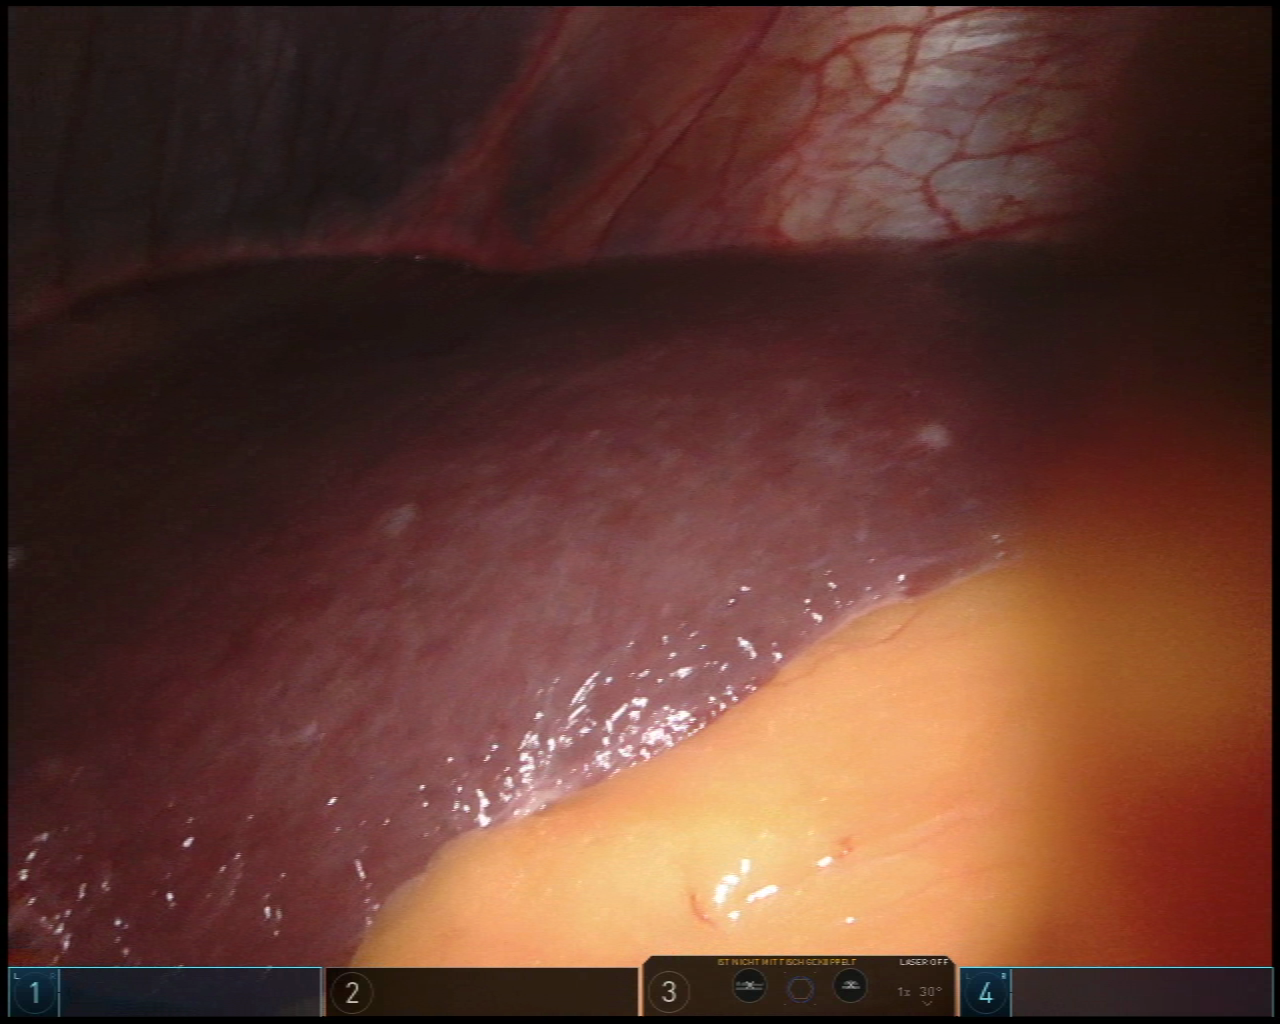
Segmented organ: liver
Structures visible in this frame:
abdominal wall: yes
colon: no
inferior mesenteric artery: no
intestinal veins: no
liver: yes
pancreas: no
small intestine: no
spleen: no
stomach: no
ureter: no
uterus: no
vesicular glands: no